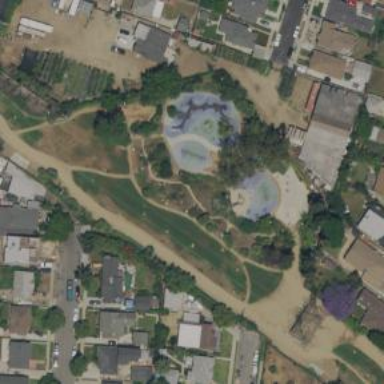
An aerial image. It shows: Playground area for leisure activities on the land.